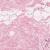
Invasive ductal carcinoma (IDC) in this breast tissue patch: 0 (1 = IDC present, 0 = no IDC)